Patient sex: M
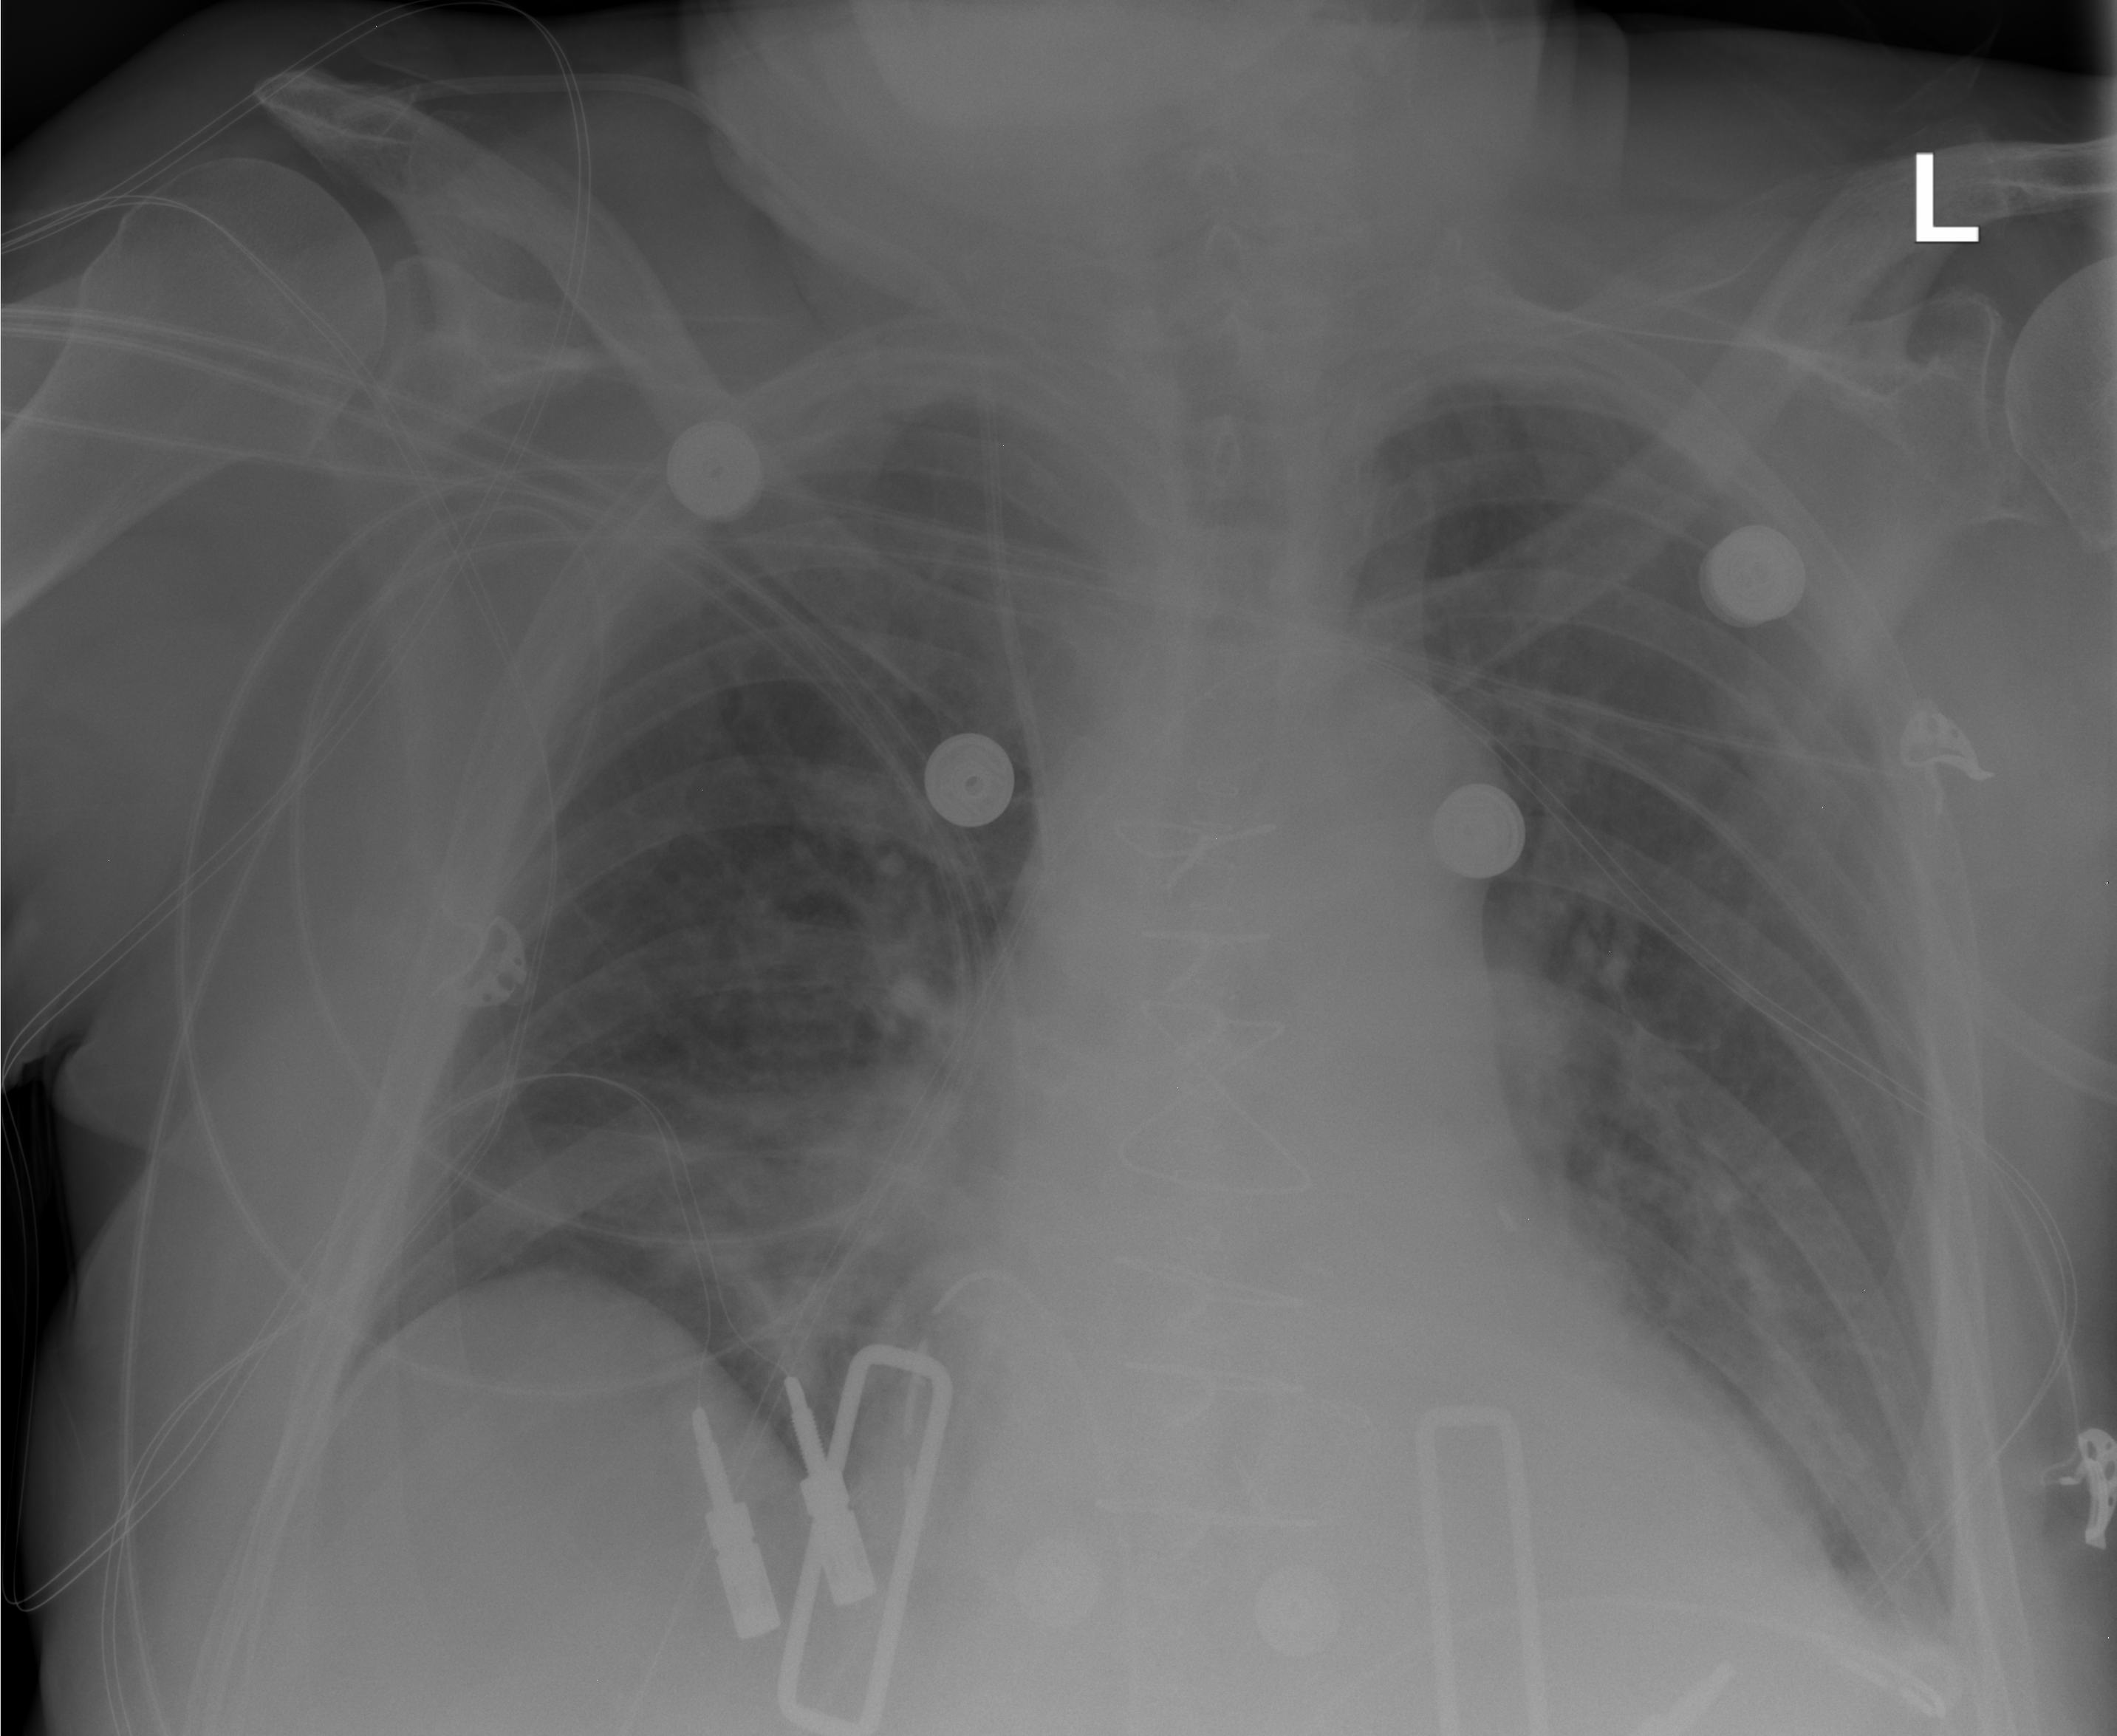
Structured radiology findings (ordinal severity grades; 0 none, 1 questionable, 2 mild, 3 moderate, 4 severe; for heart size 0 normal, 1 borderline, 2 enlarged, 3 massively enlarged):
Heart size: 0
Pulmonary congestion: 0
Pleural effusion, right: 0
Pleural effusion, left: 1
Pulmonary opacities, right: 0
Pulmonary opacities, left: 0
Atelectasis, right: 2
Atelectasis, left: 0